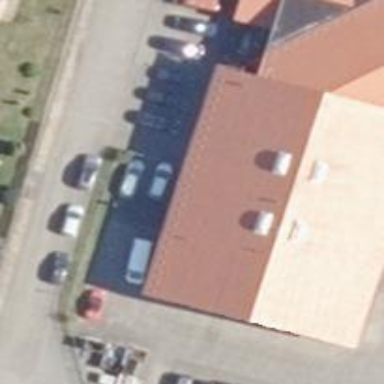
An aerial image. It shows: Commercial building.